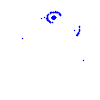
Particle: electron